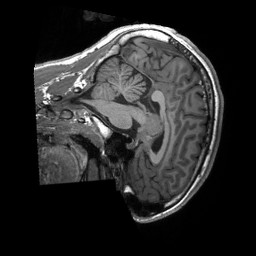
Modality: T1w
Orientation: sagittal
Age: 17
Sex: male
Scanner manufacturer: siemens
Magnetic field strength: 3 T
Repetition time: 2.3 s
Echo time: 0.00232 s